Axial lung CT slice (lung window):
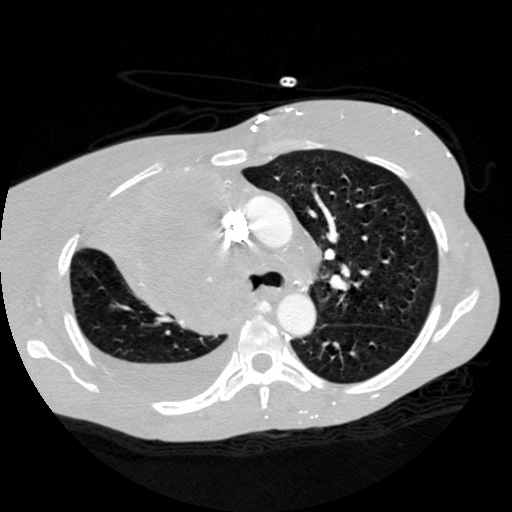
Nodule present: no